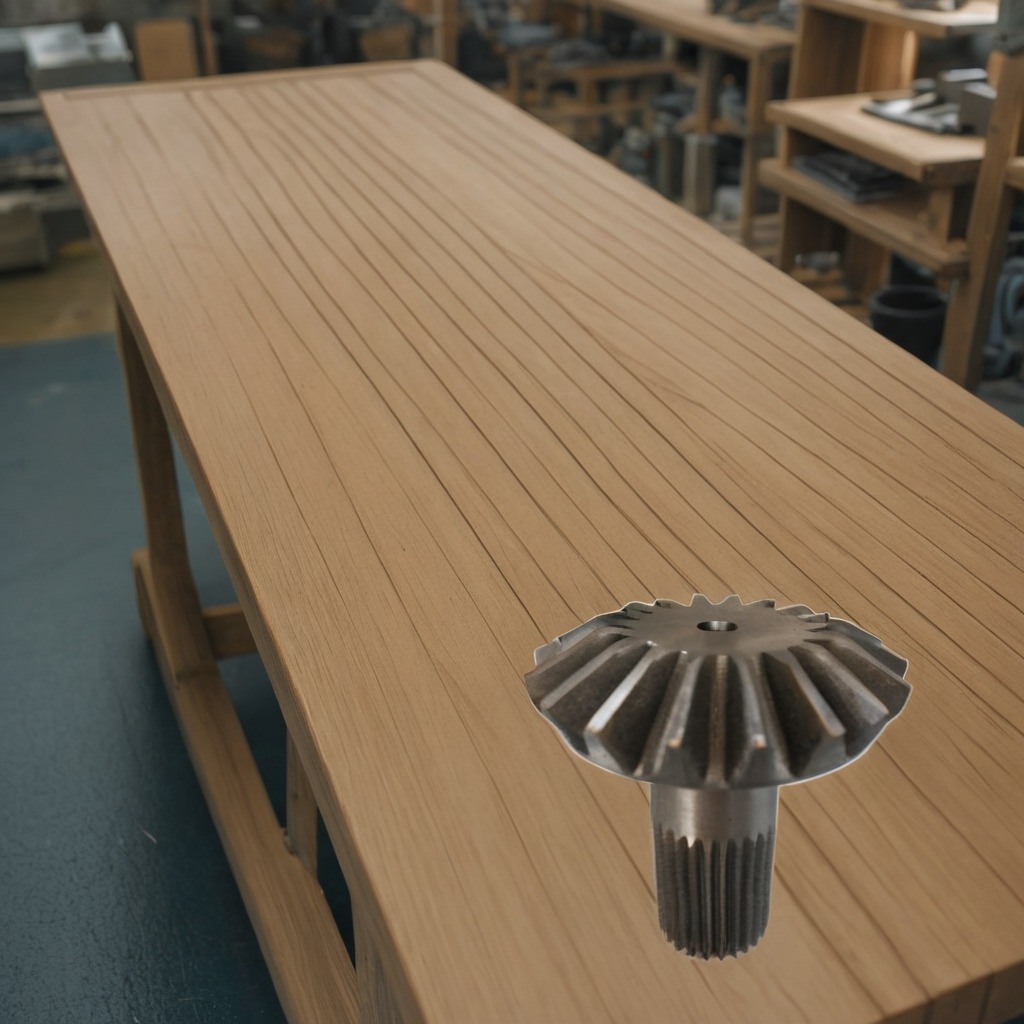
A steel gear with teeth lies on the workbench.